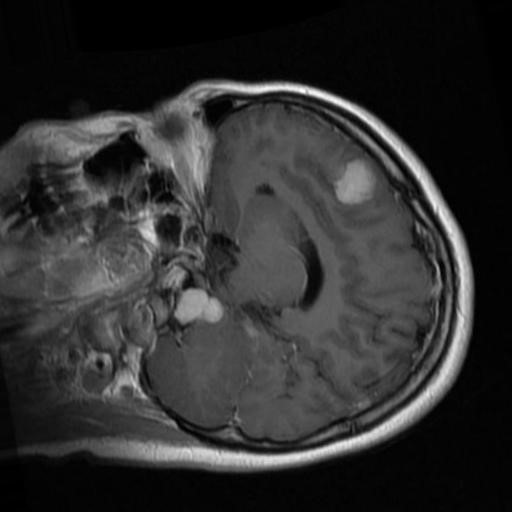
Label: brain_menin